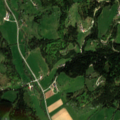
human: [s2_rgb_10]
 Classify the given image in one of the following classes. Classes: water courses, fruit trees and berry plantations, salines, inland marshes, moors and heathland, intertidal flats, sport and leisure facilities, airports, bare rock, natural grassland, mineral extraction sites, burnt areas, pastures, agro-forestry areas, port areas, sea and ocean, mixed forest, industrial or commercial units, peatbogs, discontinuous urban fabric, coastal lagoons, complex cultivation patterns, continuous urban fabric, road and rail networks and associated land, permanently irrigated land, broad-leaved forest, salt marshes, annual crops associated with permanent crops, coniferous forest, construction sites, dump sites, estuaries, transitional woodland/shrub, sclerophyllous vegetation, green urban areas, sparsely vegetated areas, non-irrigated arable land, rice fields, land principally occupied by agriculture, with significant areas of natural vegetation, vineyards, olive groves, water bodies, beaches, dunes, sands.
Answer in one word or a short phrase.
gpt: pastures, mixed forest